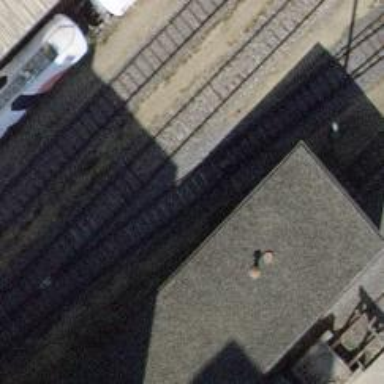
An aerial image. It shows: Railway switch.